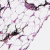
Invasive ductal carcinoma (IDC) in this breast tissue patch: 0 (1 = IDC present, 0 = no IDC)